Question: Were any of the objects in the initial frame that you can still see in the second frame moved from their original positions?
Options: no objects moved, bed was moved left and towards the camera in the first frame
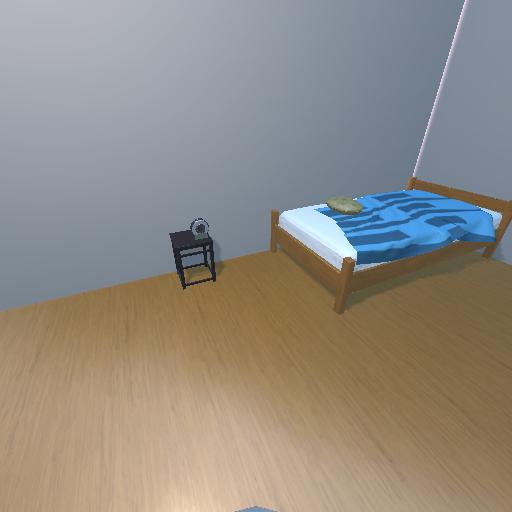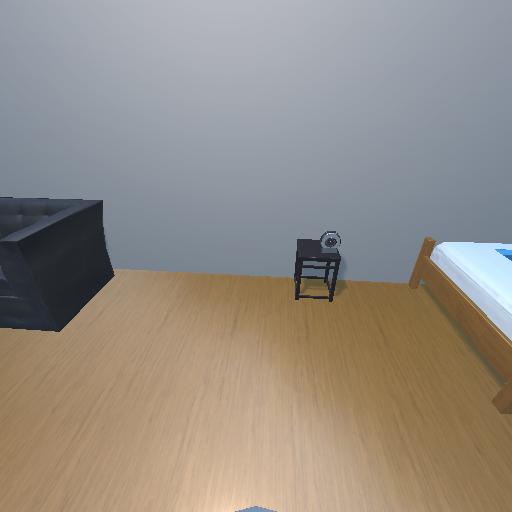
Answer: no objects moved